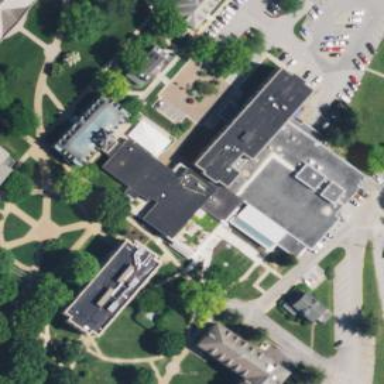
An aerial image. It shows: College building.